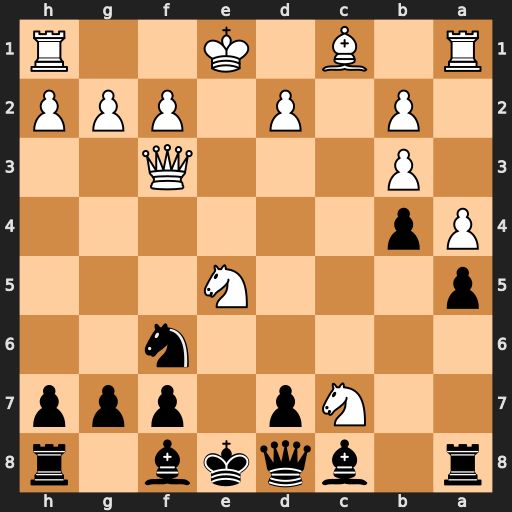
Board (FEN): r1bqkb1r/2Np1ppp/5n2/p3N3/Pp6/1P3Q2/1P1P1PPP/R1B1K2R
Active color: b
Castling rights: KQkq
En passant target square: -
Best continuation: Qxc7 Qxa8 Qxe5+